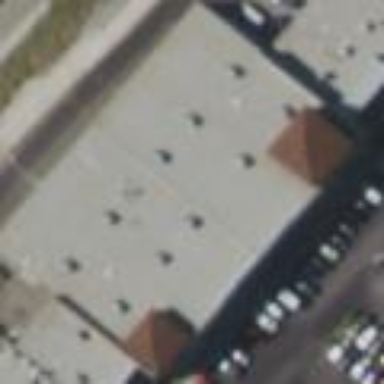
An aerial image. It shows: Retail building that houses department store.